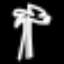
Label: palm tree